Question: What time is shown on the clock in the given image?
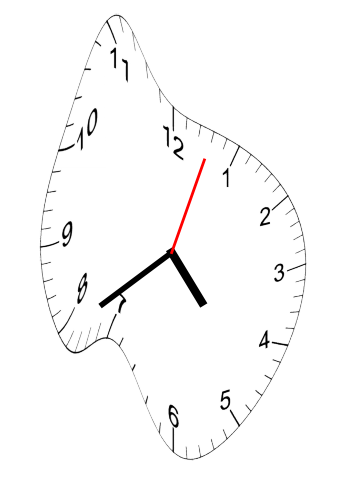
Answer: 04:39:03